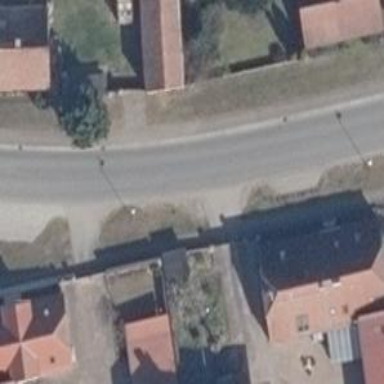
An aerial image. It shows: Tertiary road with asphalt surface and sidewalk on the left.